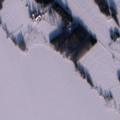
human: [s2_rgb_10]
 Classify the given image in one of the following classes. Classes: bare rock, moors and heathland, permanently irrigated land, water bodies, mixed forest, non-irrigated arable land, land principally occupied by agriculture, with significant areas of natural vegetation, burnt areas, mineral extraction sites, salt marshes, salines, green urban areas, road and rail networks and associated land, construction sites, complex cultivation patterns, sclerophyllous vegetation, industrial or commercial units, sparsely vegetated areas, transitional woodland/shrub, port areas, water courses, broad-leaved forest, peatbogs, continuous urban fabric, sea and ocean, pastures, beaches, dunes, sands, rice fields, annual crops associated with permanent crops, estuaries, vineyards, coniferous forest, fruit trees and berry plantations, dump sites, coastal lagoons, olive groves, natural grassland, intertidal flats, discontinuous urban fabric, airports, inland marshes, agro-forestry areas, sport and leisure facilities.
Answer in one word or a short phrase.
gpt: non-irrigated arable land, land principally occupied by agriculture, with significant areas of natural vegetation, water bodies